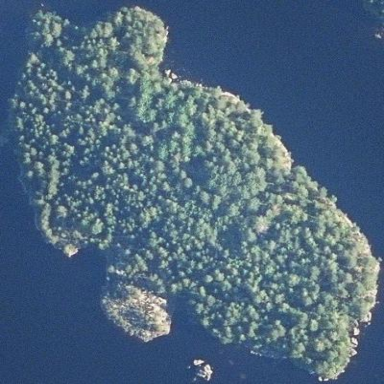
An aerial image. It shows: Islet.